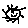
Label: sun